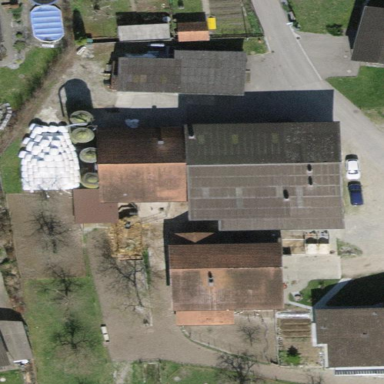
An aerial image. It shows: Farmyard area.